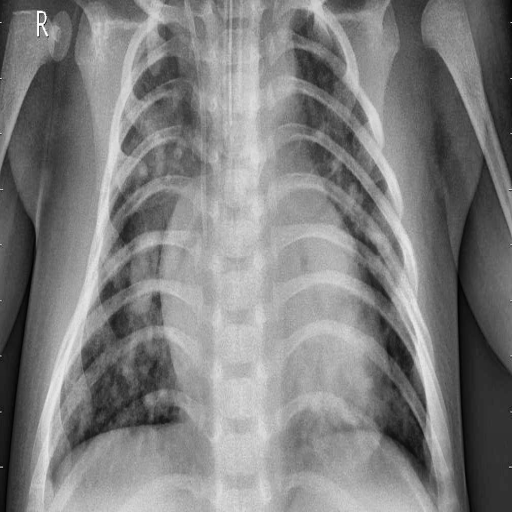
Finding: PNEUMONIA